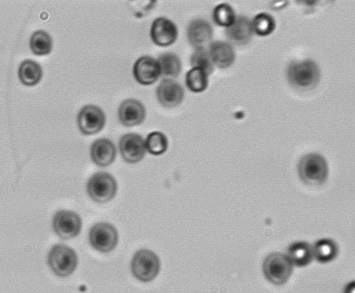
Label: Phaeocystis